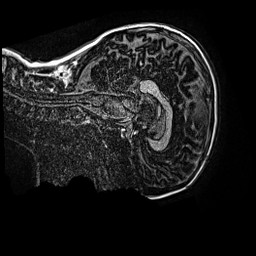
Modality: MP2RAGE
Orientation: sagittal
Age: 11
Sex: male
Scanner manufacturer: siemens
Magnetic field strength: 3 T
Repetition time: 4 s
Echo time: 0.00299 s